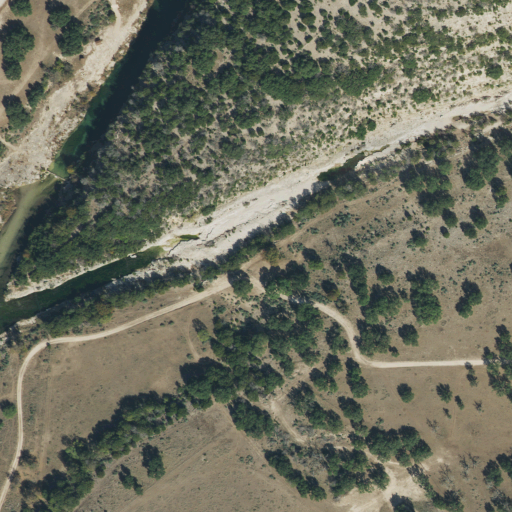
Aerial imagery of valley in Texas named Ranger Hollow containing shrub, evergreen forest, and open water